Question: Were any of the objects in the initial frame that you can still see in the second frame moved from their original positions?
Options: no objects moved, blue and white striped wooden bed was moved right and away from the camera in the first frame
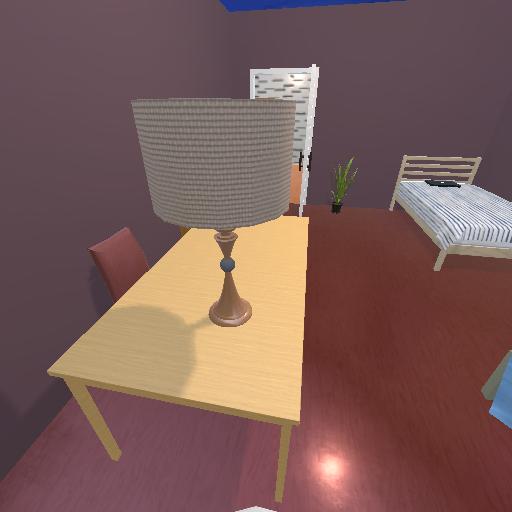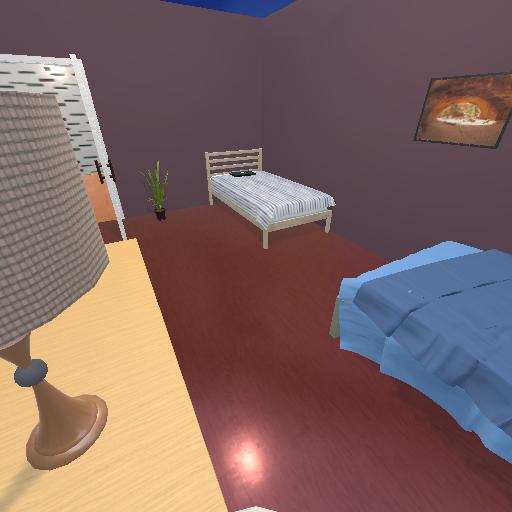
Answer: no objects moved